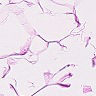
Metastatic tissue present: no